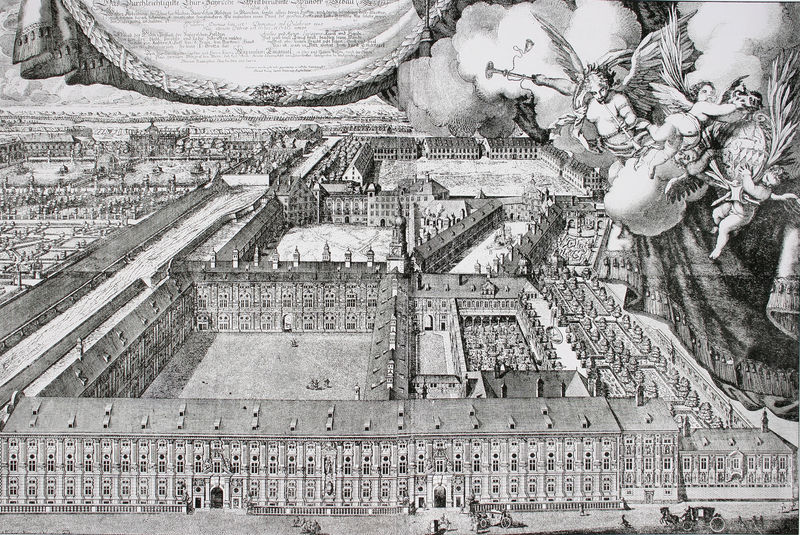
Titel: Ansicht der Münchner Residenz von Westen
Künstler: Michael Wening
Institution: unbekannt
Schlagwörter: baum, flügel, gott, himmel, weiß, wolken, bäume, fluss, menschen, stadt, fenster, frankreich, grau, paris, schwarz, strasse, tür, zeichnung, anlage, dach, gebäude, park, parkanlage, schloss, tuch, weg, wolke, architektur, barock, hermelin, vorhang, häuser, büsche, kanal, kirche, adel, girlande, musik, renaissance, kamin, pferd, turm, engel, engelchen, garten, putto, herrschaft, schrift, ecke, ansicht, fassade, fassaden, türen, russland, dächer, giebel, ziegel, allee, grafik, graphik, hof, grünanlage, kutsche, kutschen, vogelperspektive, wagen, banner, krieg, architecture, court, curtain, curtains, fancy, feathers, könig, men, palace, people, white, window, women, black, figures, france, gray, grey, old, painting, windows, inschrift, uhr, print, bauch, tor, zinnen, aufsicht, innenhof, kloster, türme, münchen, palast, festung, gauben, druck, schwarz weiß, stich, text, woodcut, kutscher, entwurf, kranz, sieg, girlanden, ankündigung, quadrate, portal, tore, wappen, palmzweige, residenz, angel, angels, cloud, clouds, gods, heaven, horses, nude, sky, tree, background, building, water, bavaria, houses, roof, roofs, street, tower, trees, palmen, posaunen, etagen, plan, scroll, gärten, trompeten, river, stream, garden, abtei, monarchie, fanfare, drawing, harfe, posaune, putten, kupferstich, black and white, bepflanzung, castle, etching, monochrome, putti, battle, french, story, writing, wings, bauten, höfe, door, town, cherub, cherubs, drape, love, italy, kaserne, kreuzgang, city, haus, garland, laurel, wreath, innenhöfe, schlossanlage, doors, courtyard, ink, trompete, buildings, mansion, place, gardens, plätze, stadtplan, large, engraving, monastery, kaiserhof, residenzstraße, schriftband, citadel, streets, angles, lines, carriage, horse, musikinstrumente, puten, figure, play, horn, majestic, spire, flugverkehr, innschrift, dicke backen, graten, kupferstick, russlnd, uberschrift, versail, überschroft, rich, bible, apokalypse, wing, trumpet, trumpets, black & white, geometrical, rom, swag, carriages, coach, neuordnung, surreal, diagram, words, stein, bayern, divine, b&w, rooftops, versailles, canal, gates, turrets, detailed, burg, rstich, mehrflügelanlage, demon, louis, ludwig, kingdom, cartouche, clods, versaille, auros, places, deities, stately home, apocalypse, couryard, stoff, windiws, trump, courtyards, cherbu, stgein, schlosshöfe, trumpestreet, cupido, palca garden, palace garden, black door, unkoloriert, schrägperspektive, kartusche oben, versailles?, charter, cherup, luis, wienna, rectangle building, kutscherstich